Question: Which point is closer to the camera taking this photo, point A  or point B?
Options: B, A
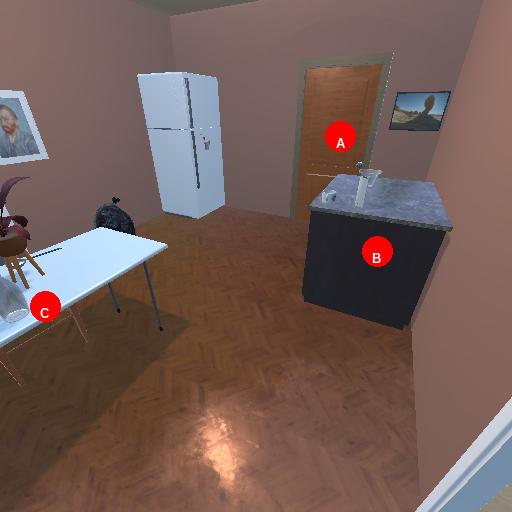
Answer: B